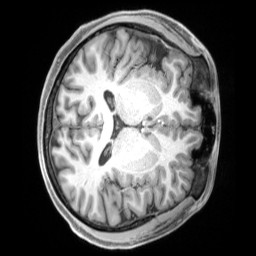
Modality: T1w
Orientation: axial
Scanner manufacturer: siemens
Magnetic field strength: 3 T
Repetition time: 2.5 s
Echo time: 0.00218 s